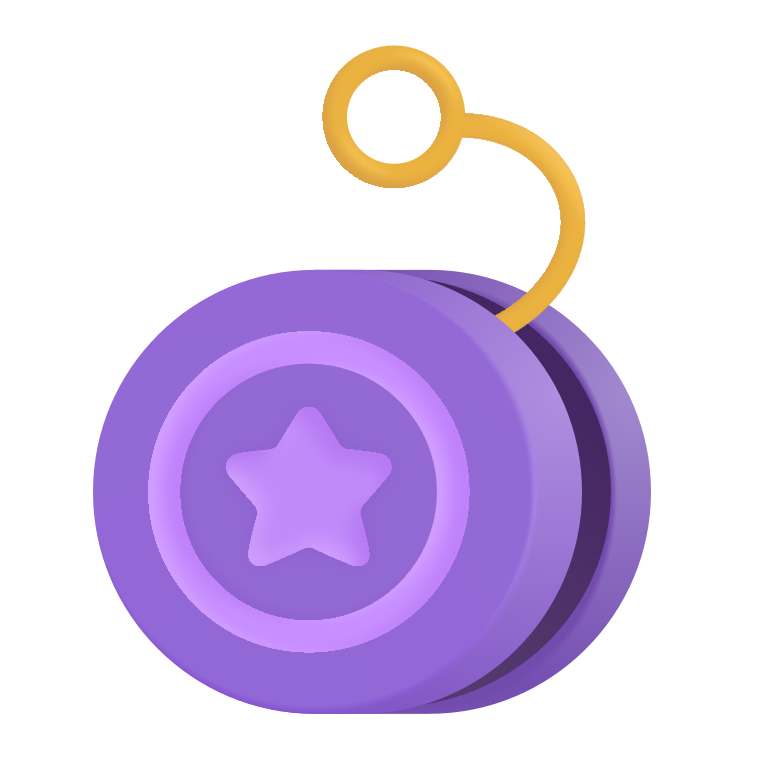
yo yo color